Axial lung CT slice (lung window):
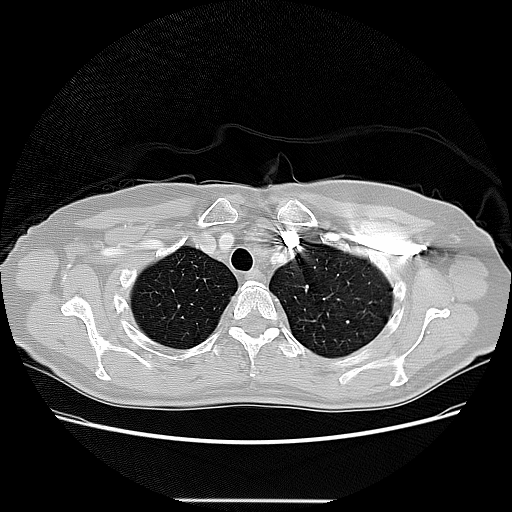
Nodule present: no